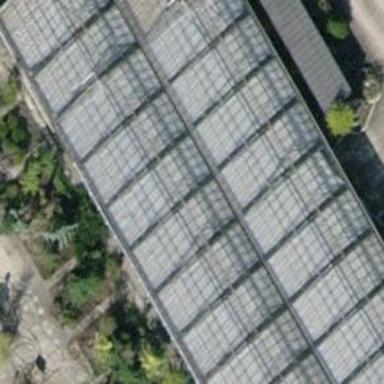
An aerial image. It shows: Greenhouse.